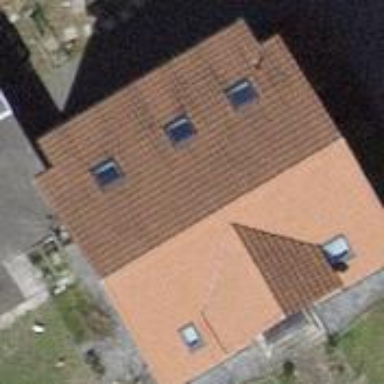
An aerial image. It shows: Detached building.